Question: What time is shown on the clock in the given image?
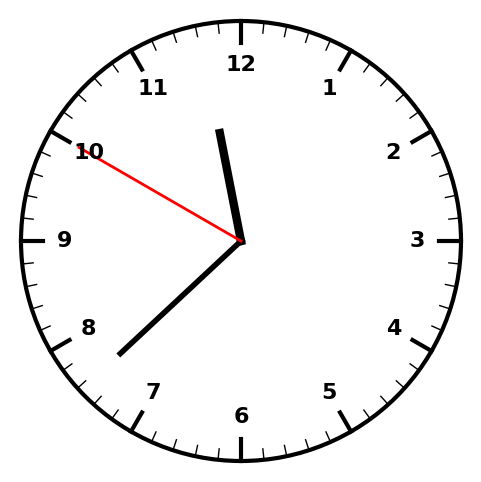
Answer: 11:37:50